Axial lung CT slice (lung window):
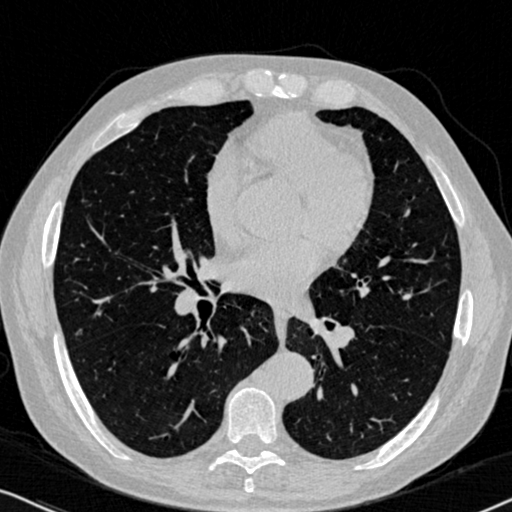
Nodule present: no